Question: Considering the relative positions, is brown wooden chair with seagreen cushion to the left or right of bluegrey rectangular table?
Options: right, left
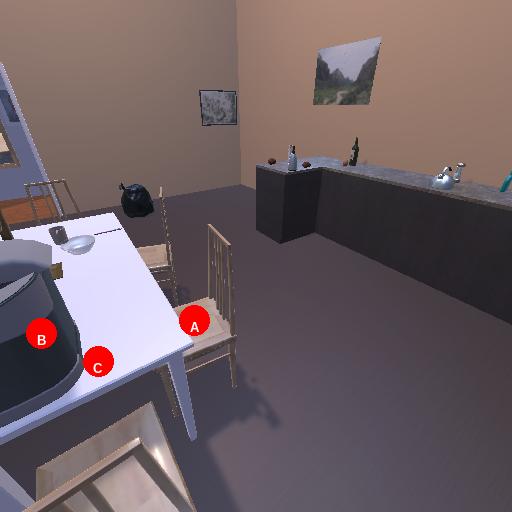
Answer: right